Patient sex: M
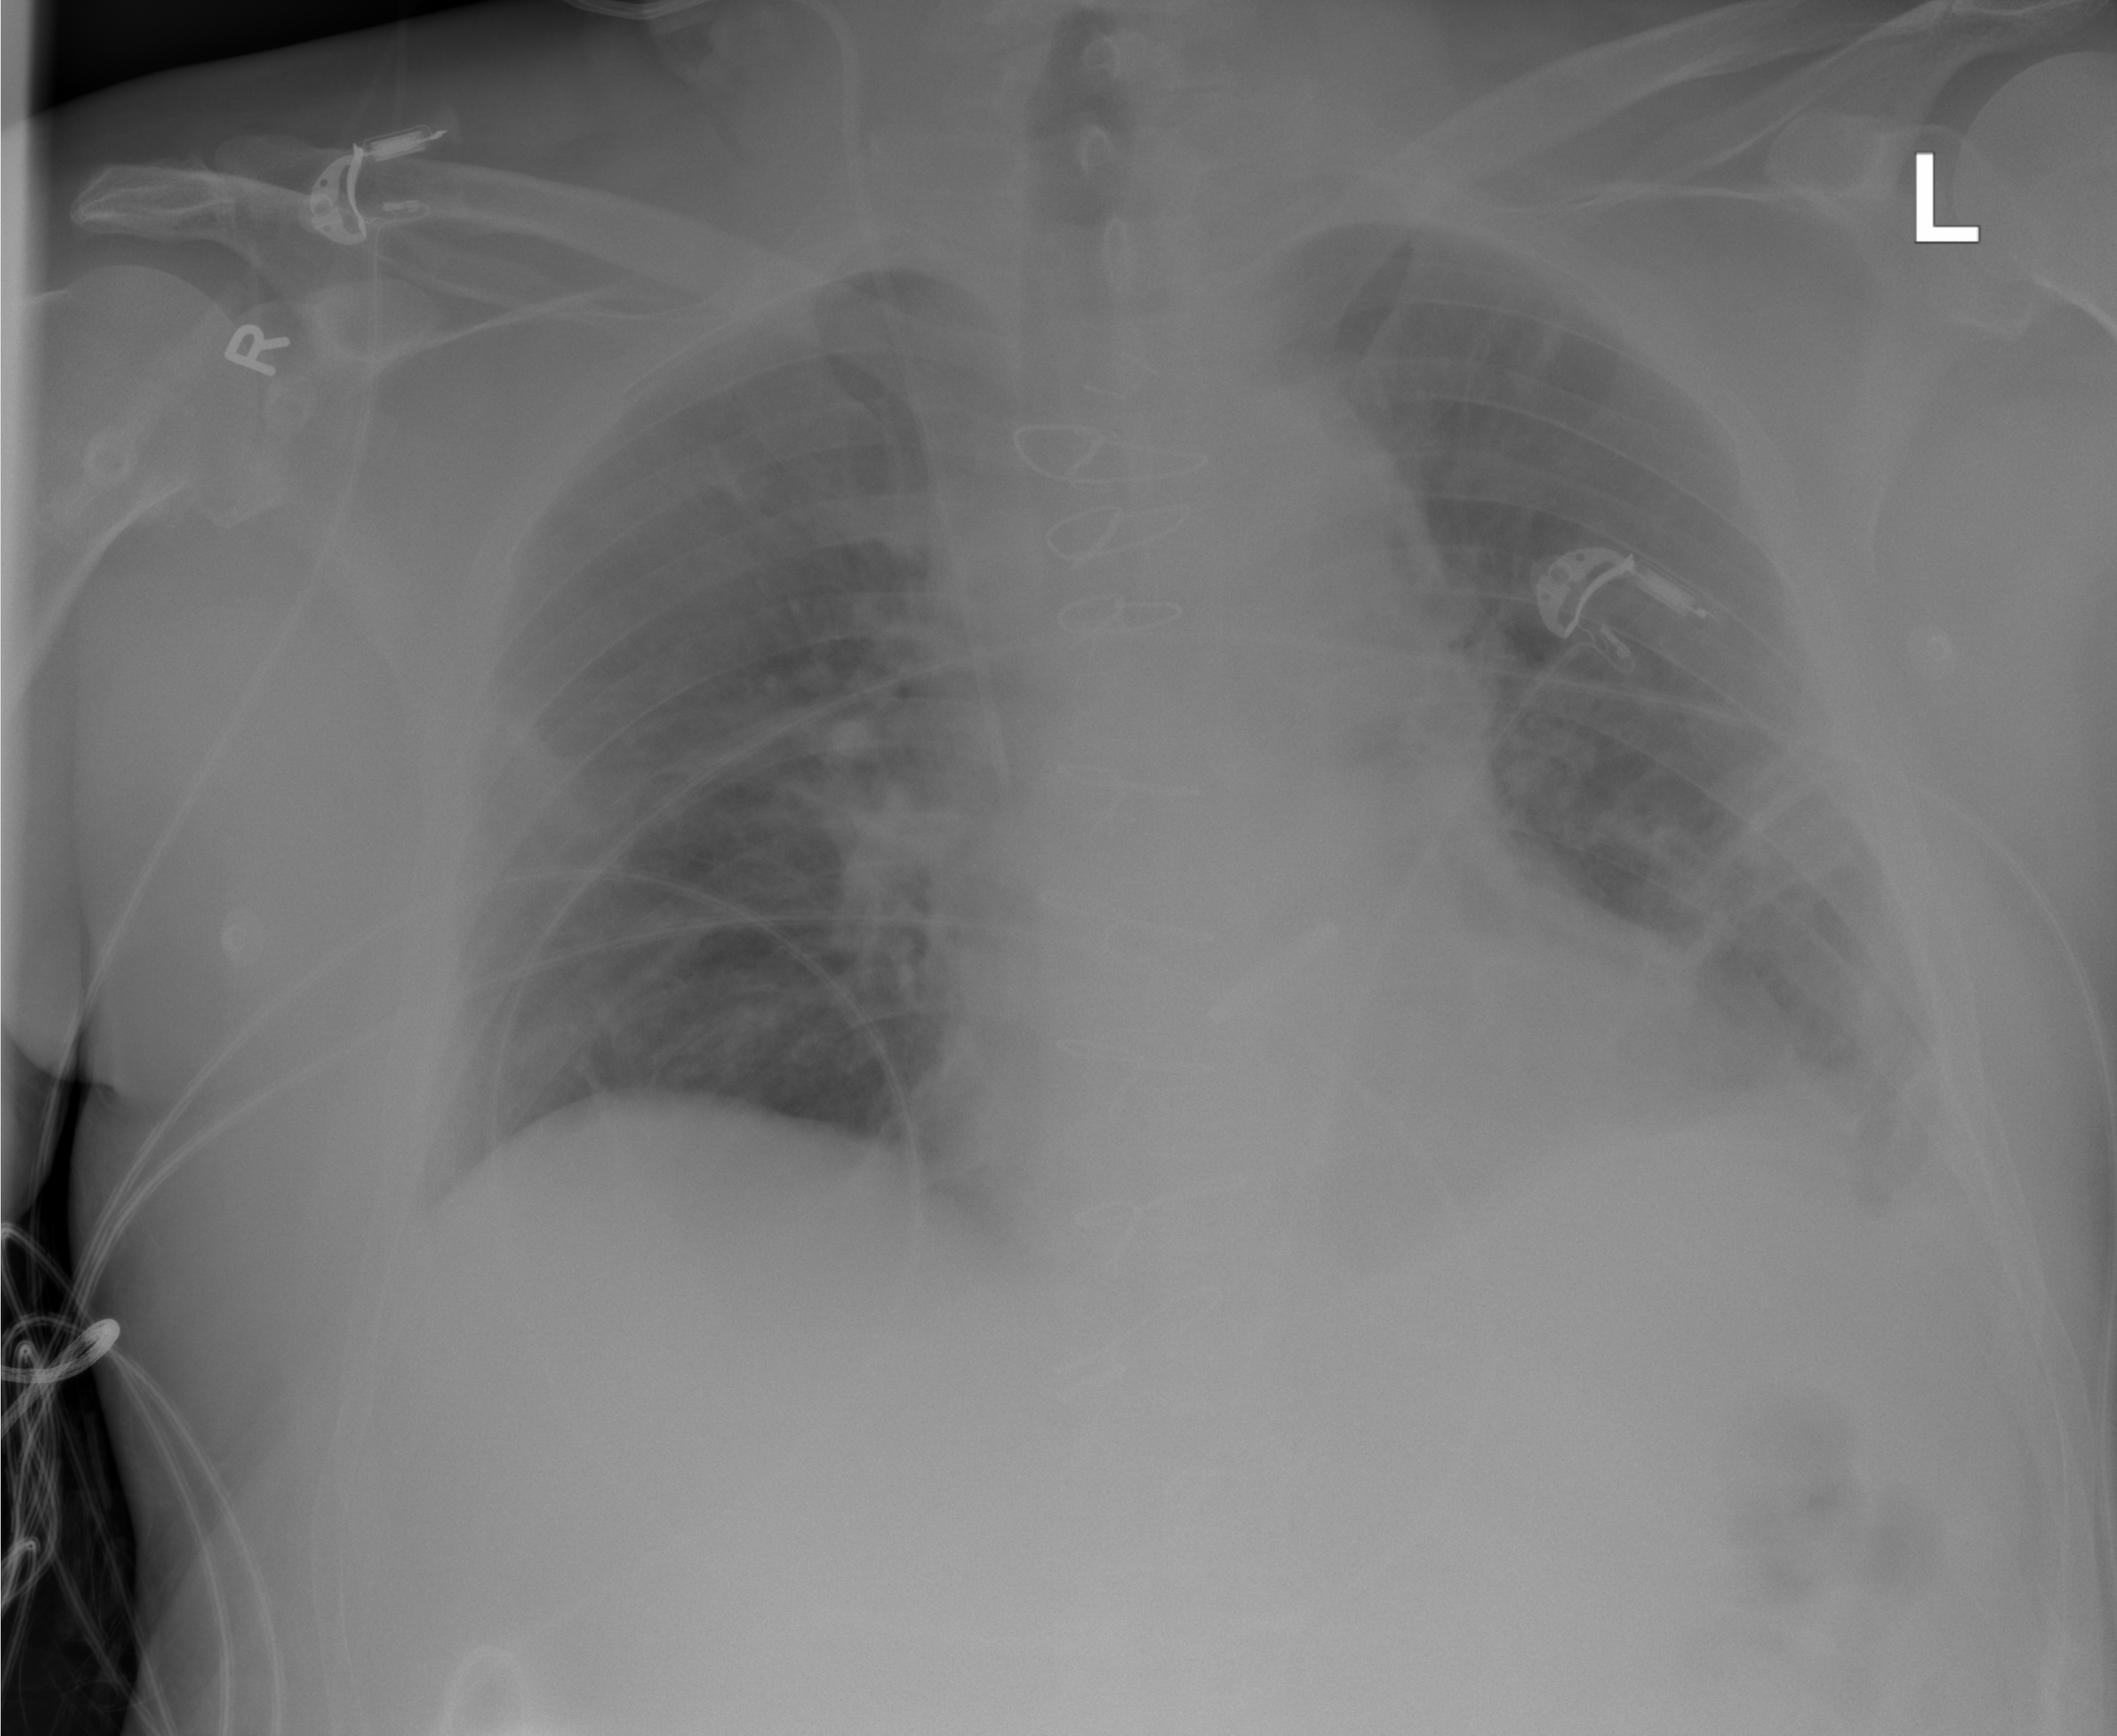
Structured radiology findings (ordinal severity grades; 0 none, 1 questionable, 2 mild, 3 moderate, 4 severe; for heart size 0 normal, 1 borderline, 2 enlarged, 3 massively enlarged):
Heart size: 1
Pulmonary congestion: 2
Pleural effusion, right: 0
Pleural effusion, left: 2
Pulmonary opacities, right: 0
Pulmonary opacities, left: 0
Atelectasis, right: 2
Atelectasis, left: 3